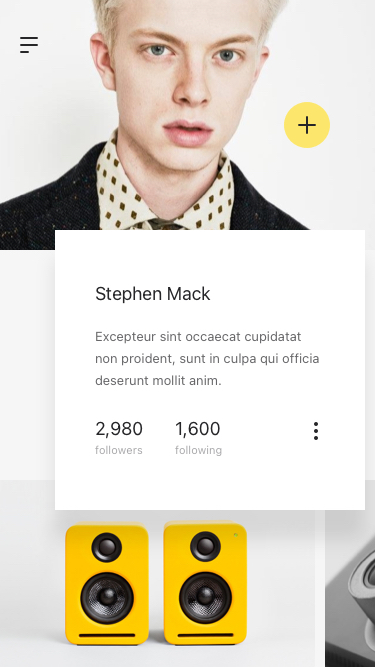
Text in this UI design:
Stephen Mack
Excepteur sint occaecat cupidatat non proident, sunt in culpa qui officia deserunt mollit anim.
2,980
followers
1,600
following